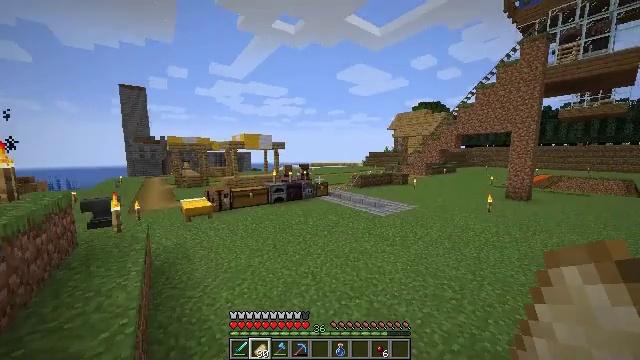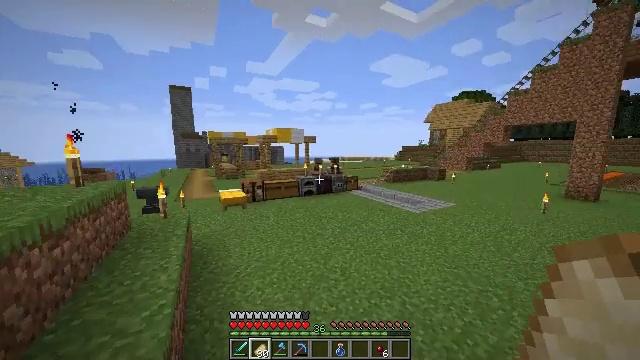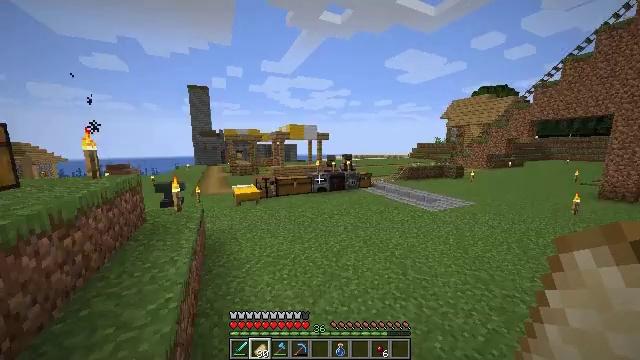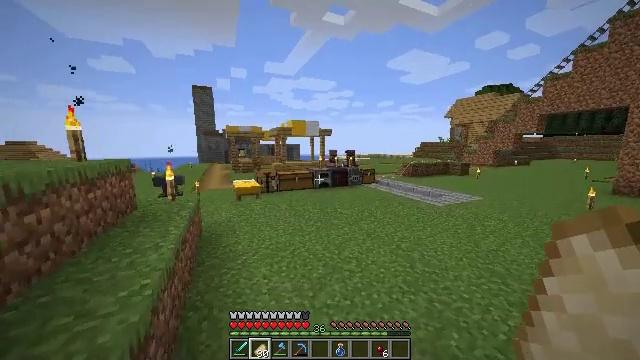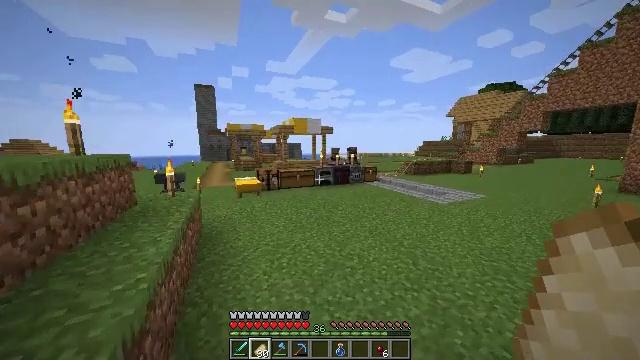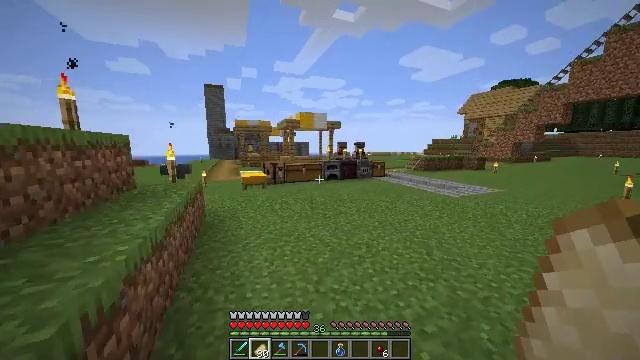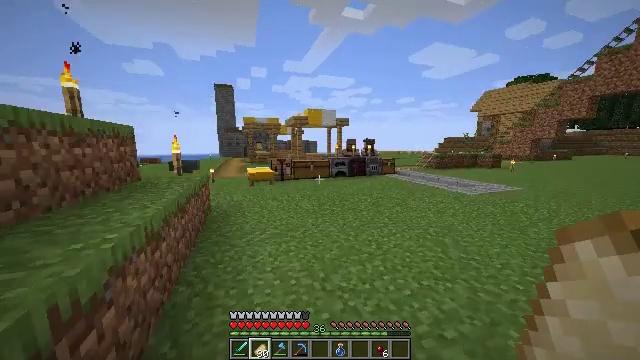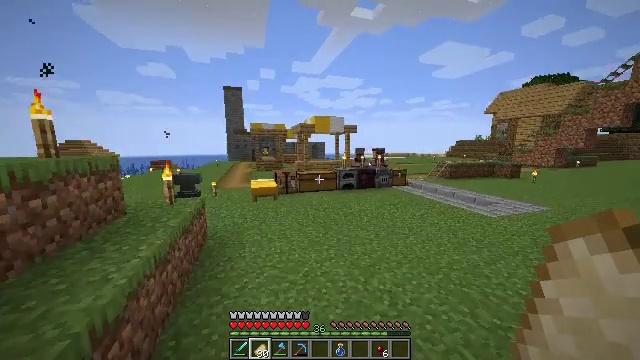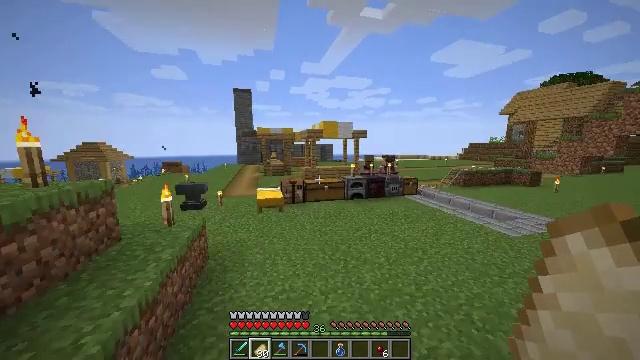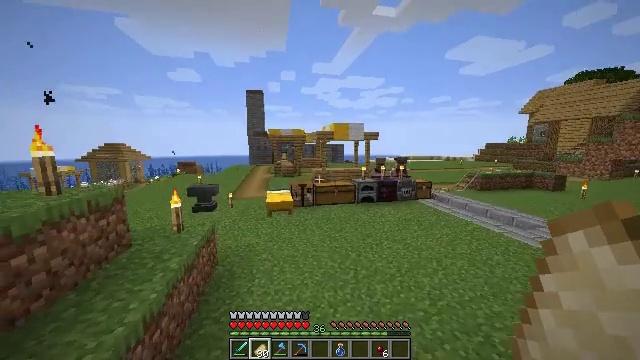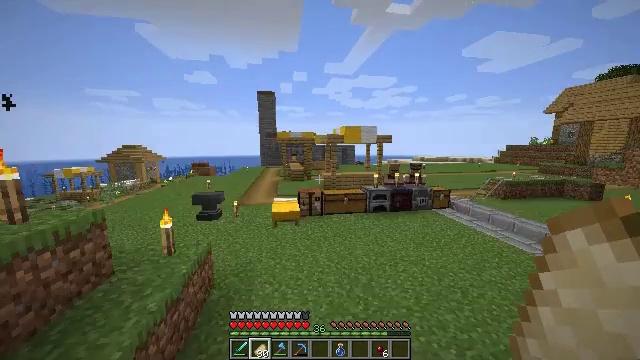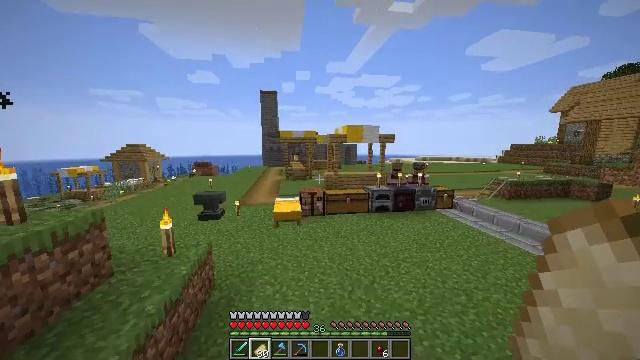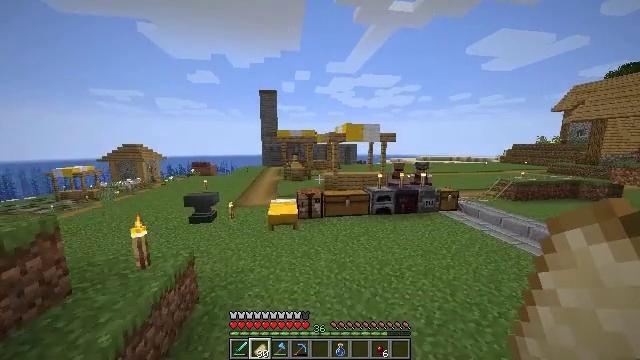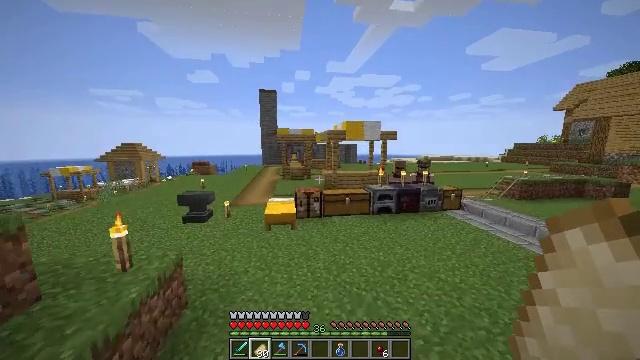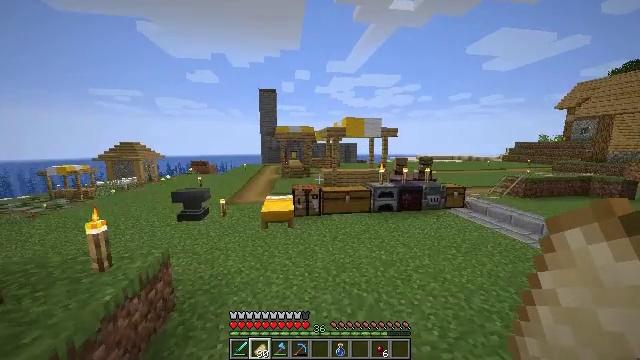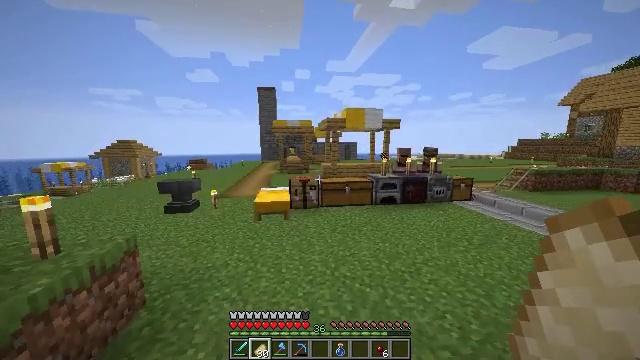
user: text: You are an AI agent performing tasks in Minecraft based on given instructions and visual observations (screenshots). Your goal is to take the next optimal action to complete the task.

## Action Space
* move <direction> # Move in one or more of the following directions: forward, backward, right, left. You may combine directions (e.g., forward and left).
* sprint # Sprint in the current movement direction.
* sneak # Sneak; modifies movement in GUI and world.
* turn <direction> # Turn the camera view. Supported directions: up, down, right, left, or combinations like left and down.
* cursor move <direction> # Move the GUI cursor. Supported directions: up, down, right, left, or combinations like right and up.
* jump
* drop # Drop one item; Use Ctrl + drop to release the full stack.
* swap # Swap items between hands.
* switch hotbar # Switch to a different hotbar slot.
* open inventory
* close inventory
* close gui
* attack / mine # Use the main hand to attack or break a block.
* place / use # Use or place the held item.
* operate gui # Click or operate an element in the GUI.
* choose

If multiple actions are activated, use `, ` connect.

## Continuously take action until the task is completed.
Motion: motion action
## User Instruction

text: Make sugar using sugarcane.
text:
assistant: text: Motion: move forward, turn left and down
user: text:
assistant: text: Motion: move forward, turn left
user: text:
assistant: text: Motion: move forward
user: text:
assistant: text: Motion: move forward
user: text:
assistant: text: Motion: move forward, turn left, jump
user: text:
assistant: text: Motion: move forward, turn left, jump
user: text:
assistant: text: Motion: move forward, turn left, jump
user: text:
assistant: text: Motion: move forward, turn left, jump
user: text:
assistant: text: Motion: move forward, turn left, jump
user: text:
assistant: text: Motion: move forward, turn left, jump
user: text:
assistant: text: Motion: move forward, jump
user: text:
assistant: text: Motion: move forward, jump
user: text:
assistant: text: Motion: move forward, jump
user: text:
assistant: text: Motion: move forward, jump
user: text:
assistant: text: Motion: move forward, jump
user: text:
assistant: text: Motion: move forward, jump
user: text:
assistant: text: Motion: move forward, turn left, jump
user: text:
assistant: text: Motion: move forward, sprint, turn left, jump
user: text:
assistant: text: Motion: move forward, sprint, turn left, jump
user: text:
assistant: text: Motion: move forward, sprint, jump
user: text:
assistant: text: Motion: move forward, sprint, turn left, jump
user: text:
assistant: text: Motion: move forward, sprint, turn left, jump
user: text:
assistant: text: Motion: move forward, jump
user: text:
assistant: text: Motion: move forward
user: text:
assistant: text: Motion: move forward
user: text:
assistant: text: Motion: move forward, turn down
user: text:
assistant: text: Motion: move forward, turn right and down
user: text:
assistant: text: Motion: move forward, turn right and down
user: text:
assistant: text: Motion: move forward, turn right and down
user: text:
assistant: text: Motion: turn down